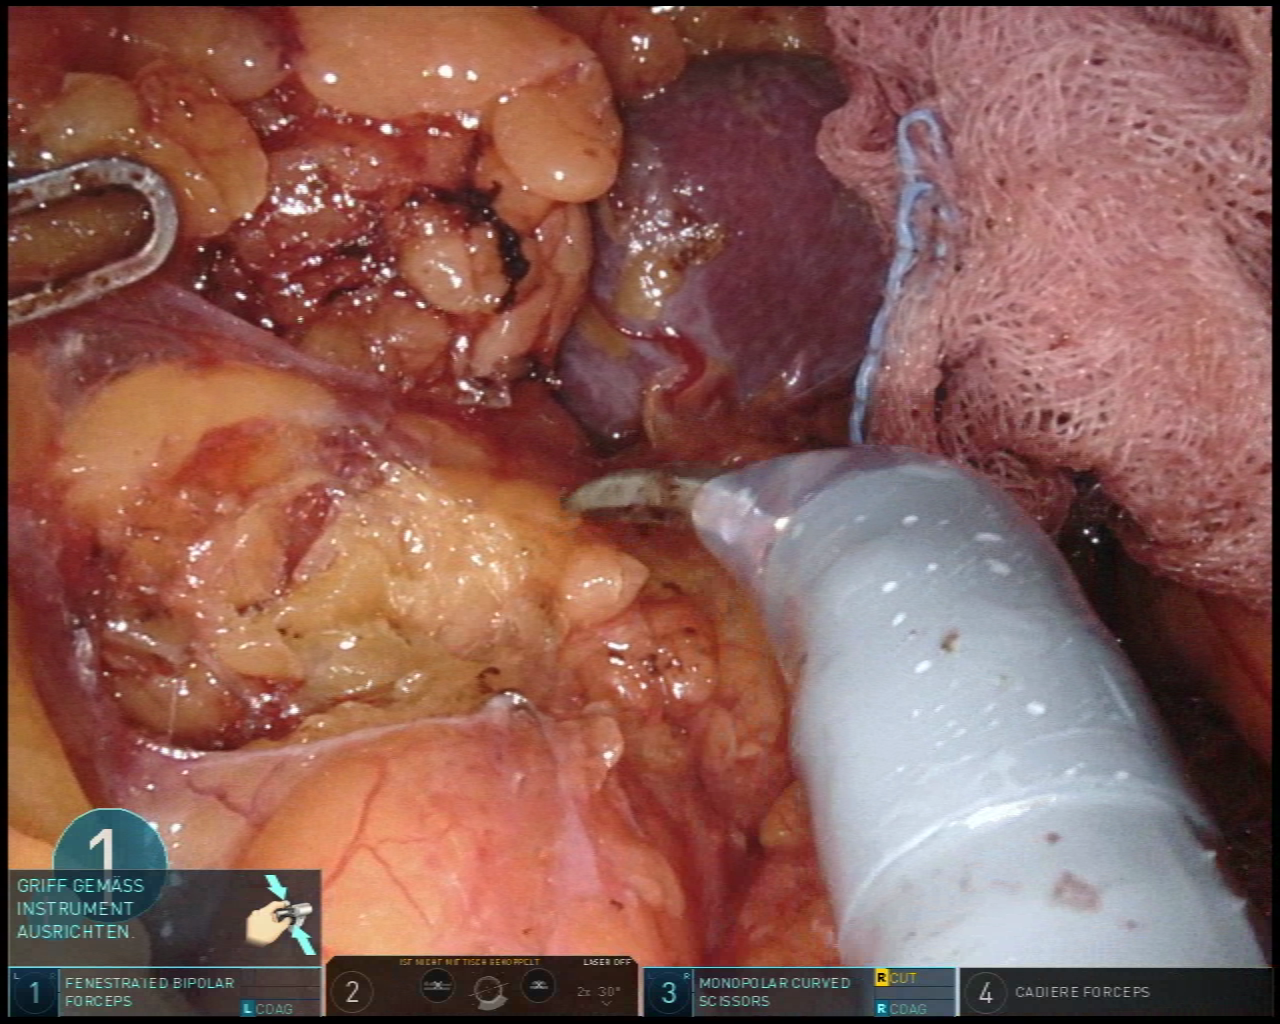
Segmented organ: spleen
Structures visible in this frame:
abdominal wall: no
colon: no
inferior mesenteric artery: no
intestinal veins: no
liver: no
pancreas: no
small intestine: no
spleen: yes
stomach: no
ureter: no
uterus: no
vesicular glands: no